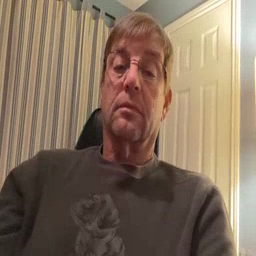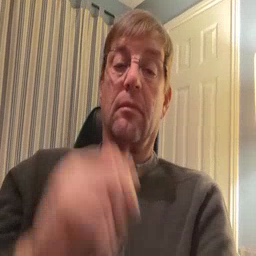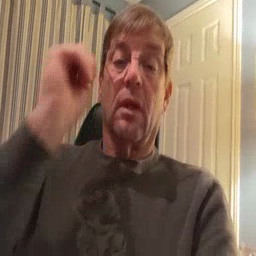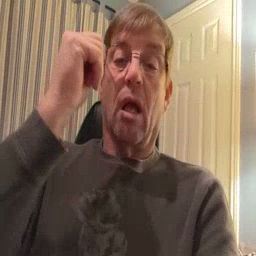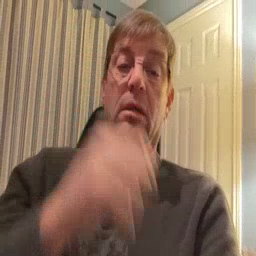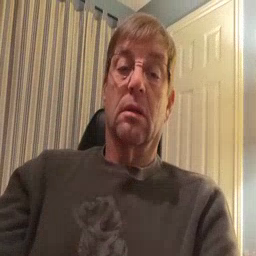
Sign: aunt